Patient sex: M
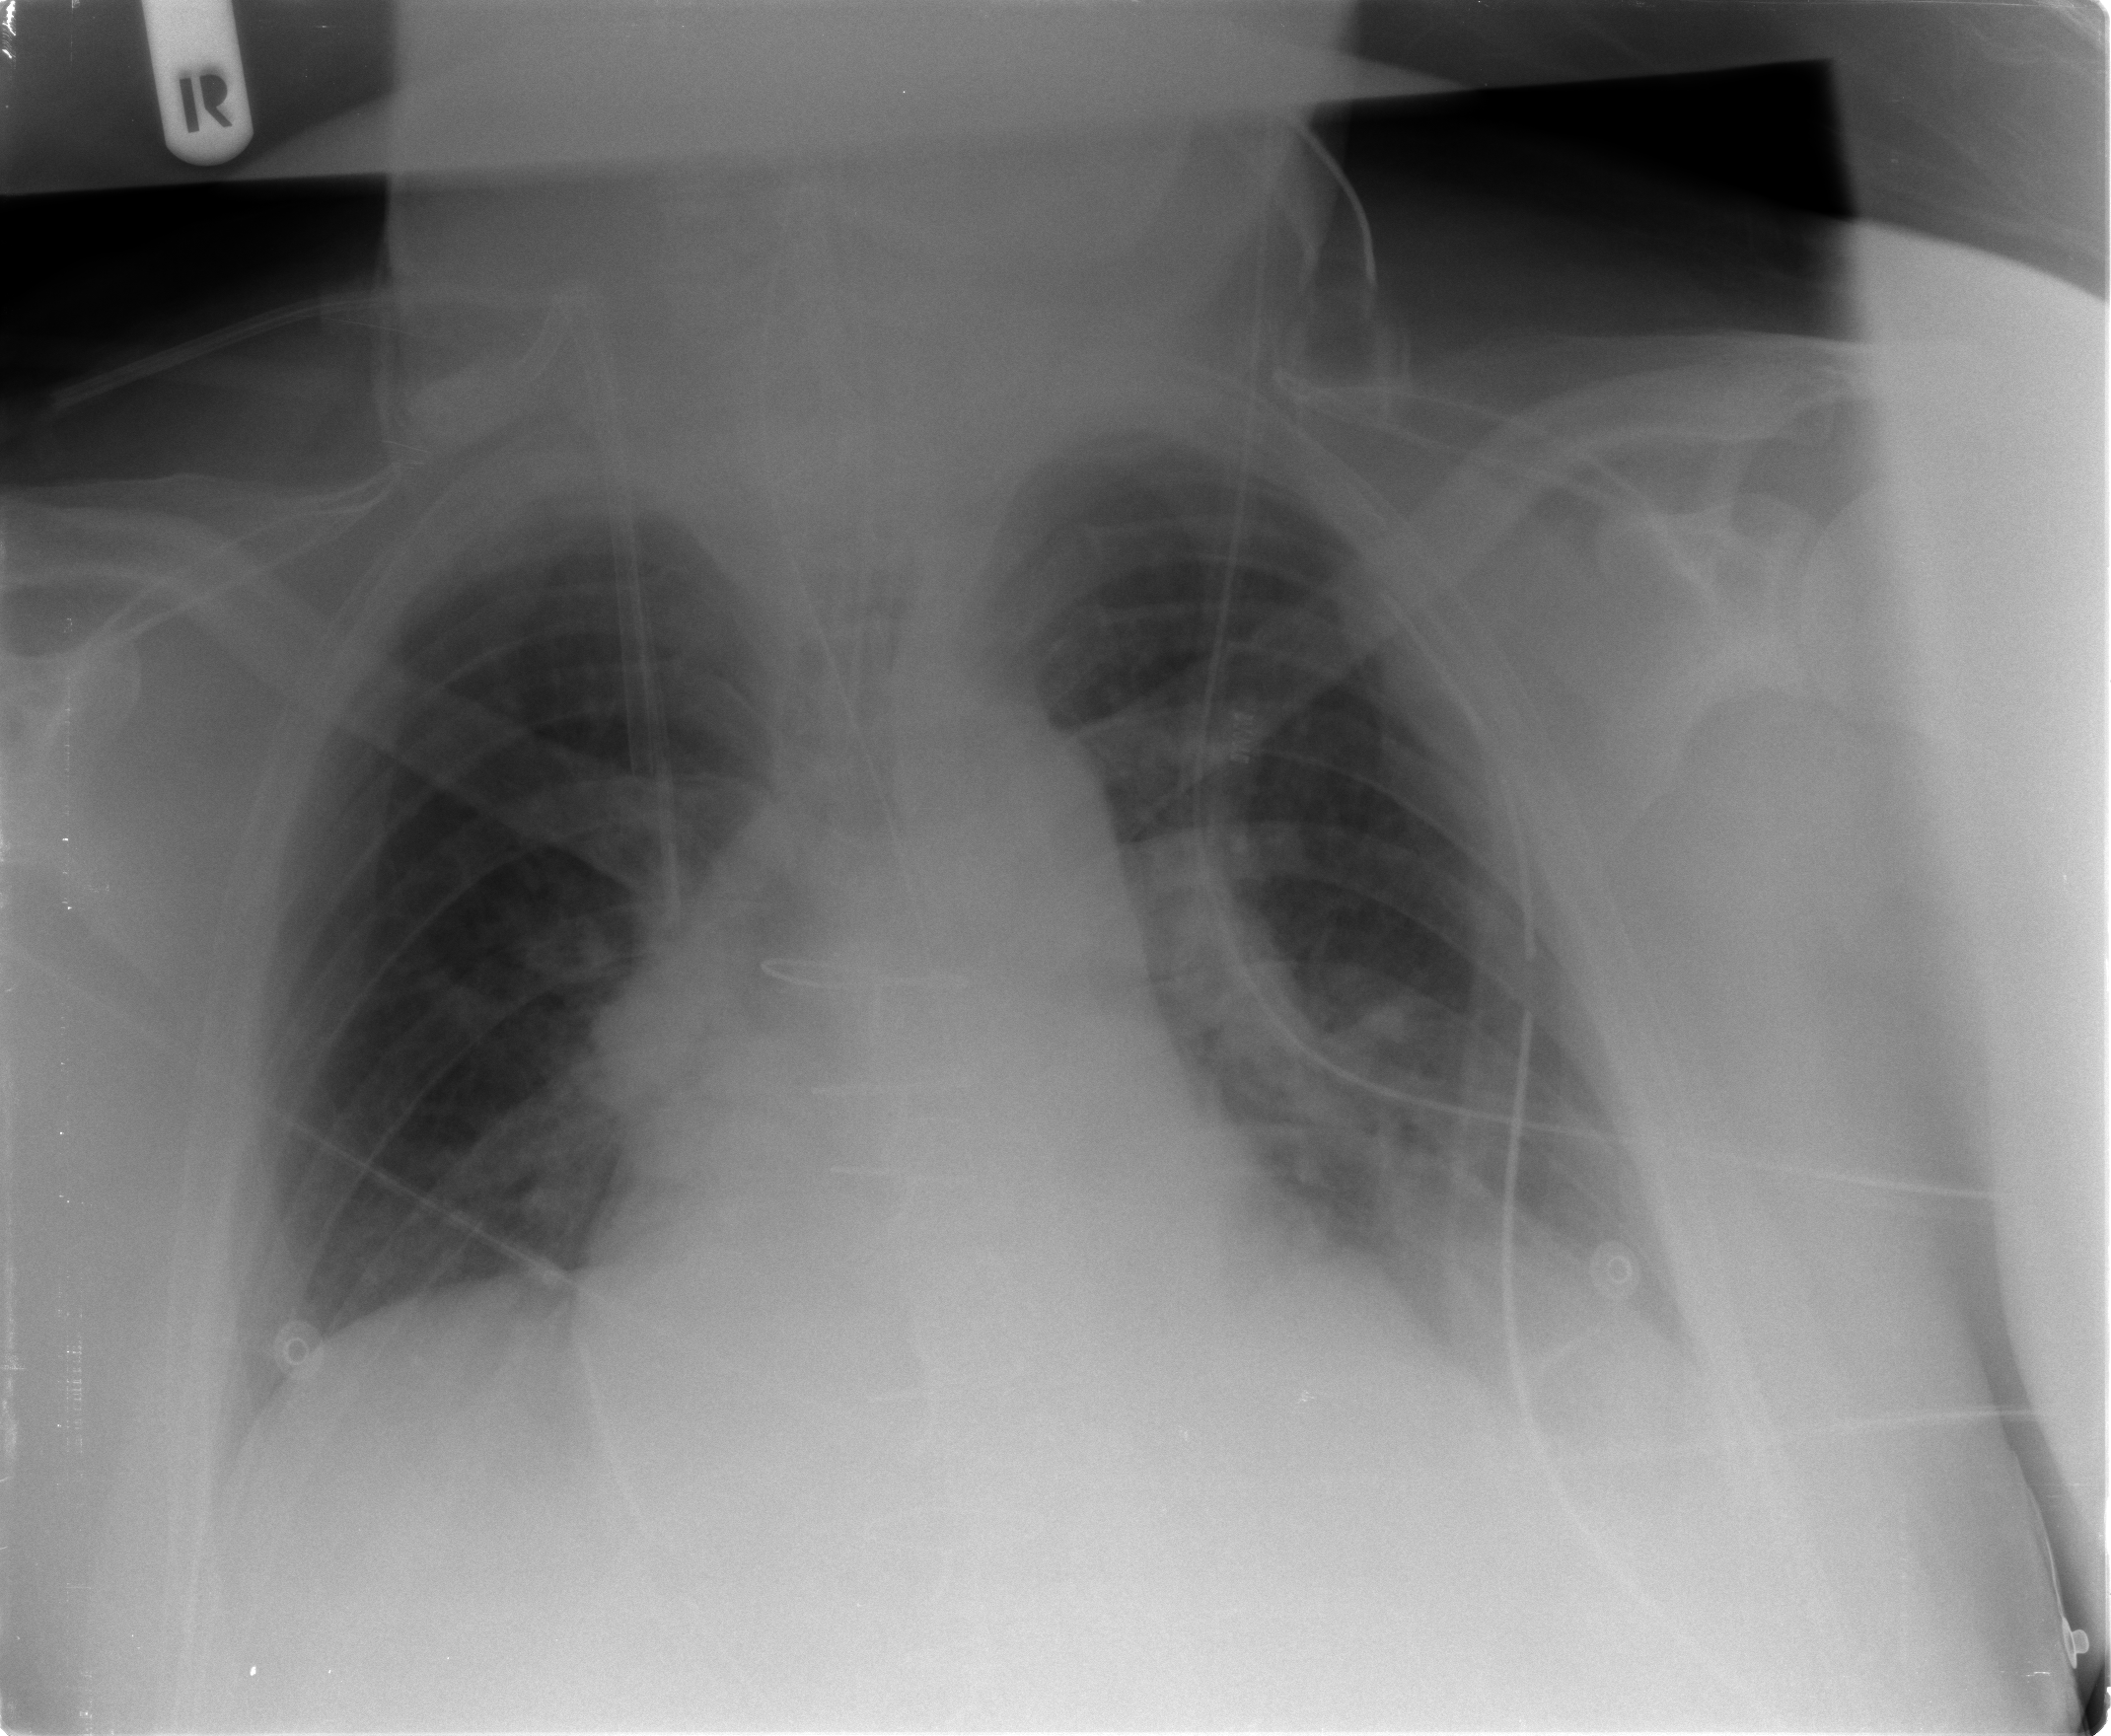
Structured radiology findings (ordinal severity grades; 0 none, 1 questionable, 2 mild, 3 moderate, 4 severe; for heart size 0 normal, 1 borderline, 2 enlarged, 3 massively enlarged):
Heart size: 0
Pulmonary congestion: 2
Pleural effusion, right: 0
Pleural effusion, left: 0
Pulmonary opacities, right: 2
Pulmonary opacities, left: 2
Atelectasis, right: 0
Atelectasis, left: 0